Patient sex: F
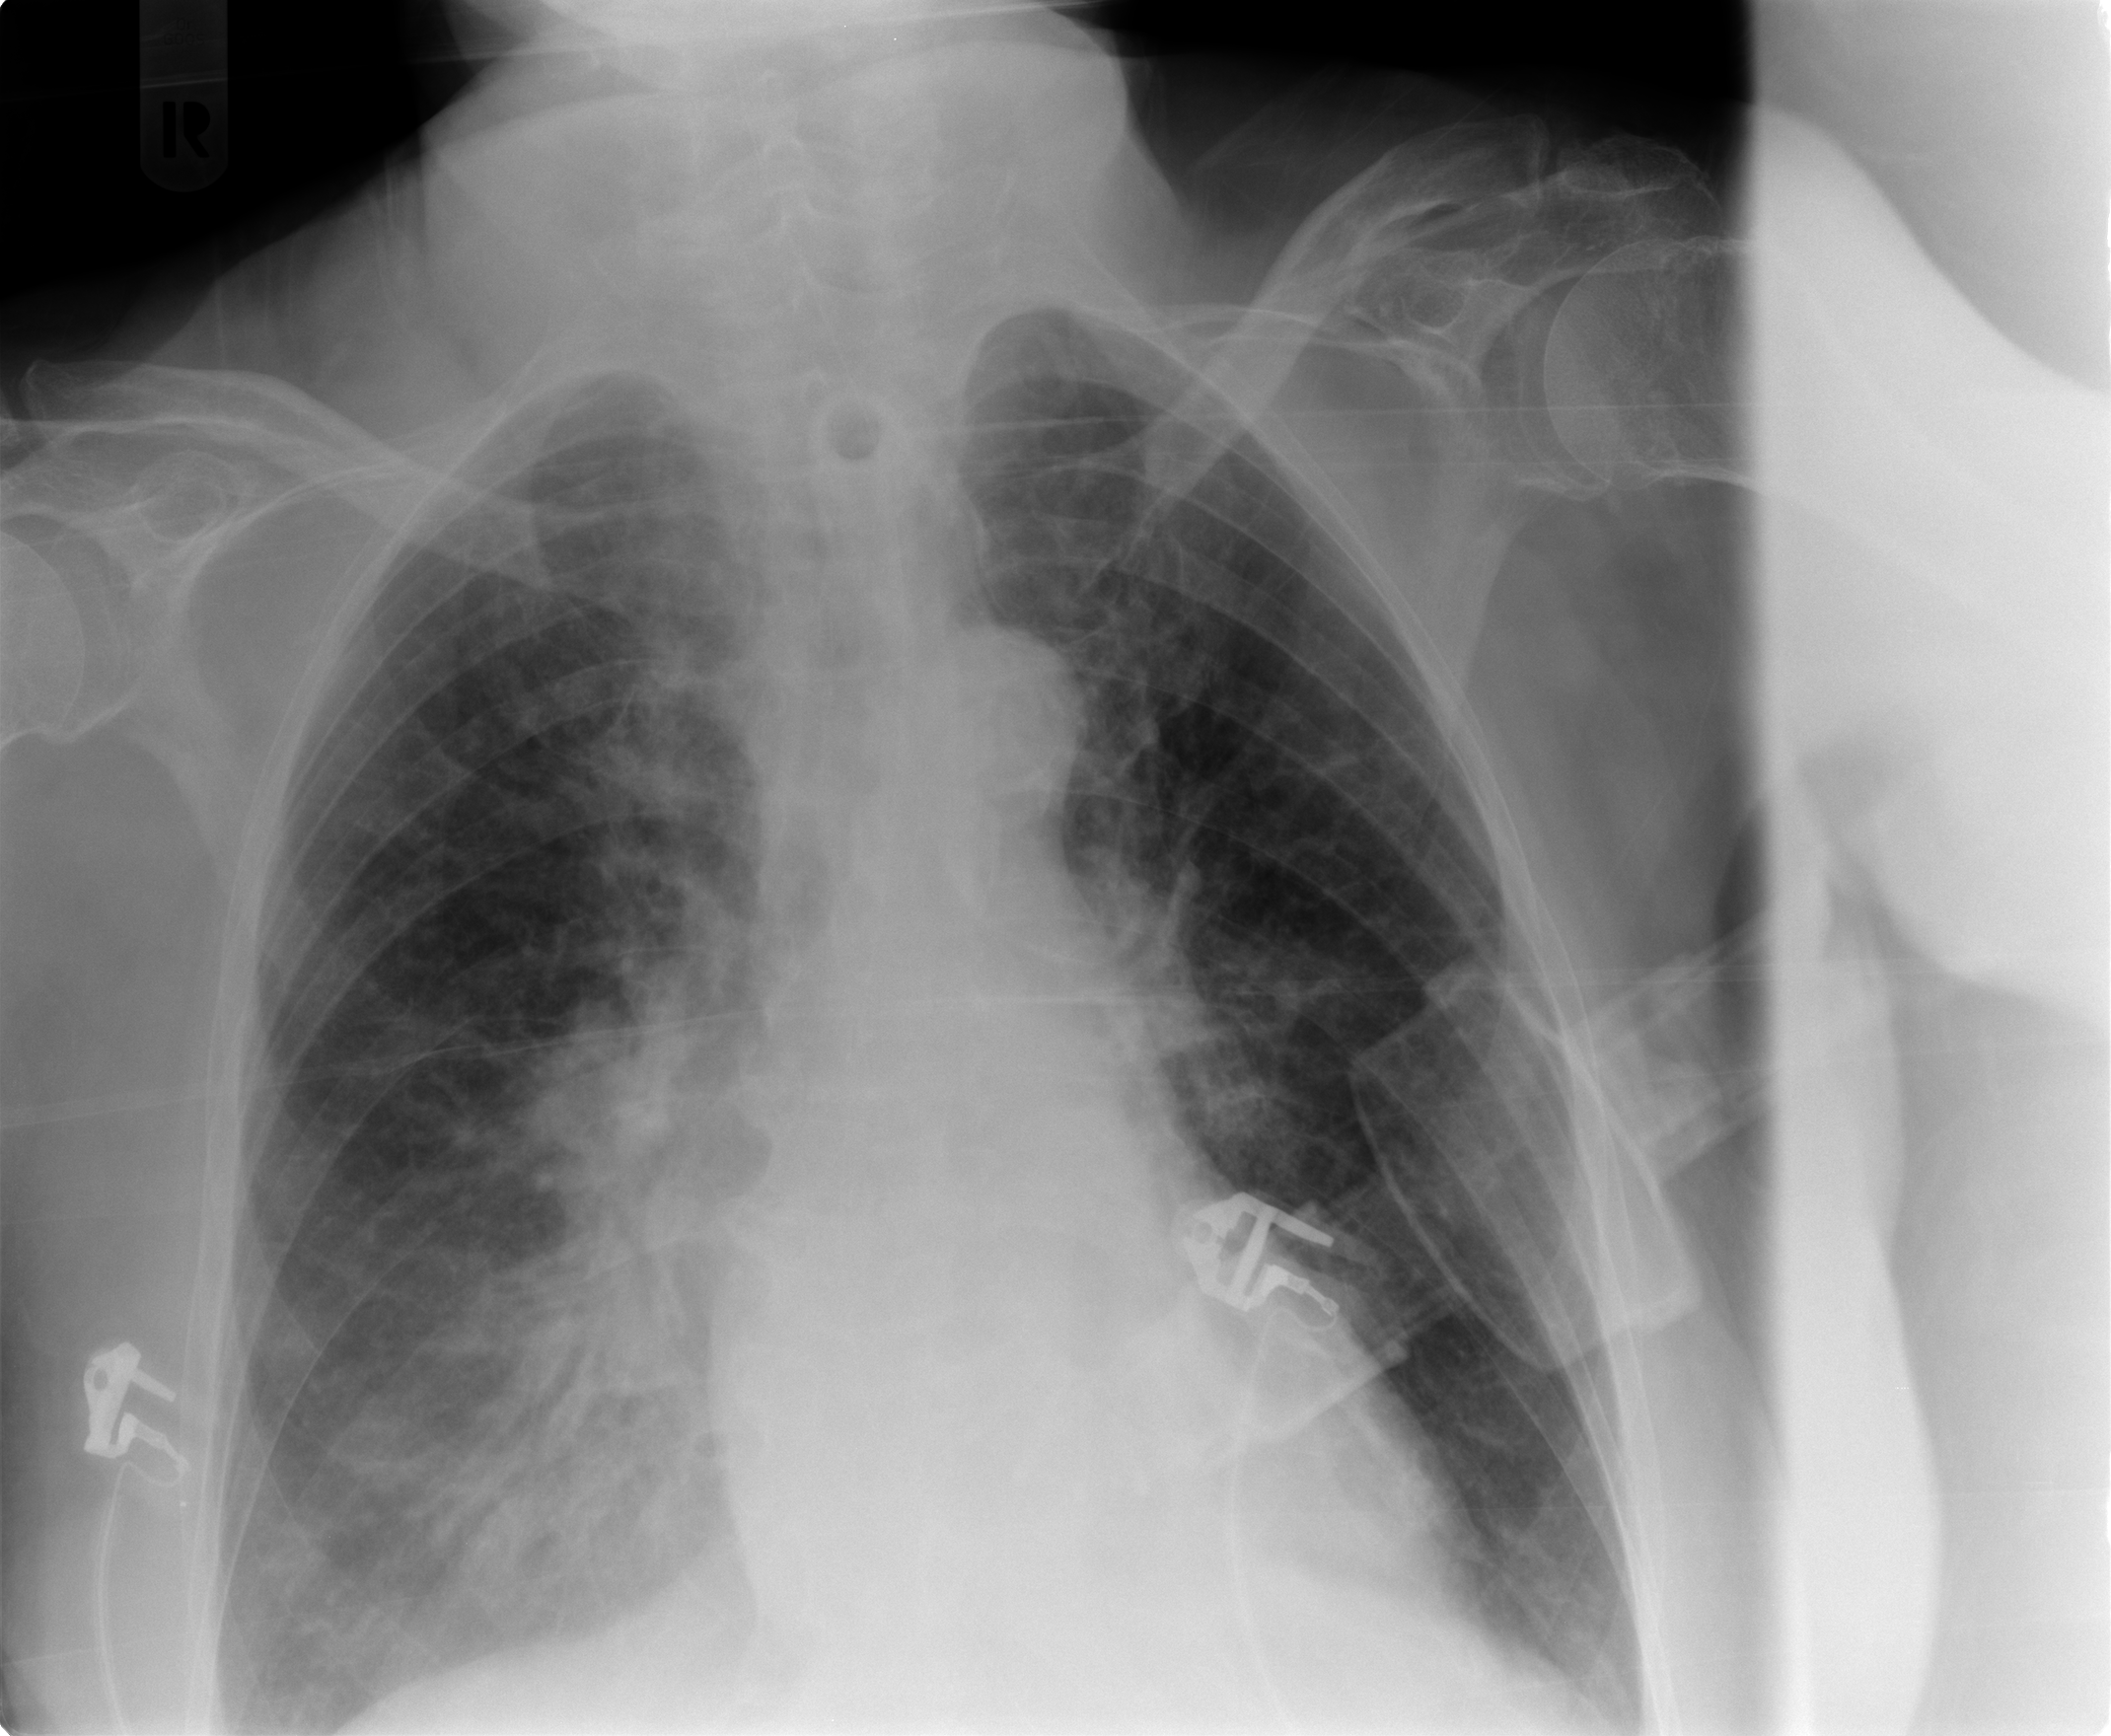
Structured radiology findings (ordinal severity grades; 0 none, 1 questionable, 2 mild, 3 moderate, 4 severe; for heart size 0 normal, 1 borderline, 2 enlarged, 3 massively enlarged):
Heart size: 0
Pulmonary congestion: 1
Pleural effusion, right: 1
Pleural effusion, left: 0
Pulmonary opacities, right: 2
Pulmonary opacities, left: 0
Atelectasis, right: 2
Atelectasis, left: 0